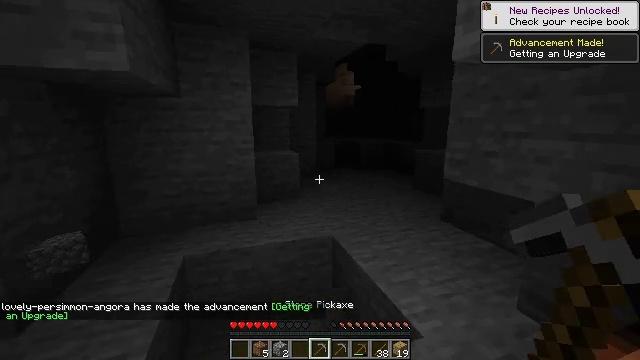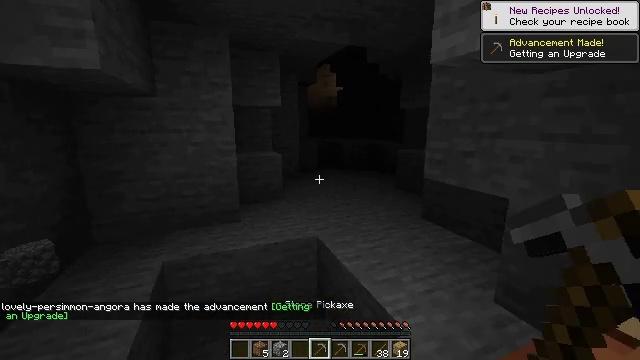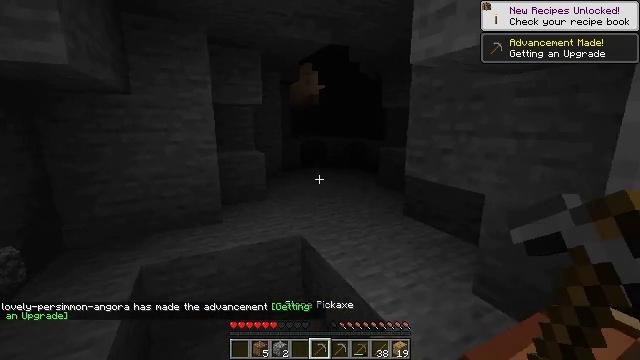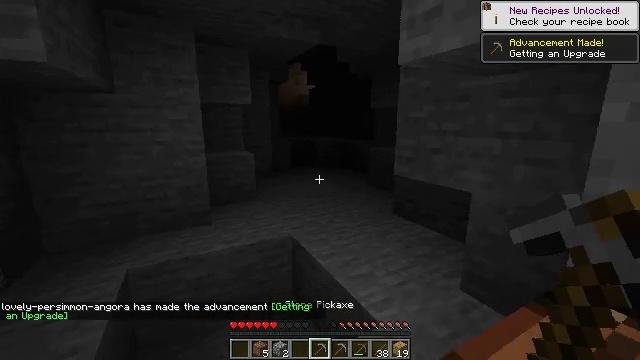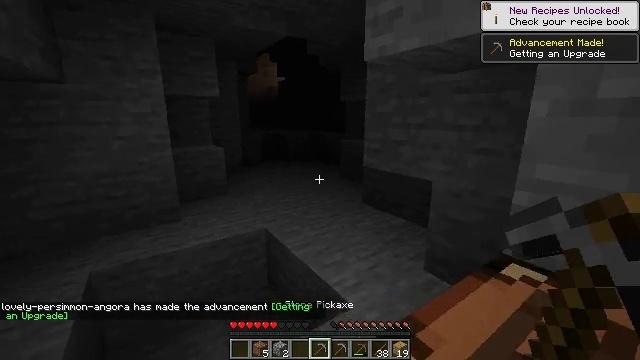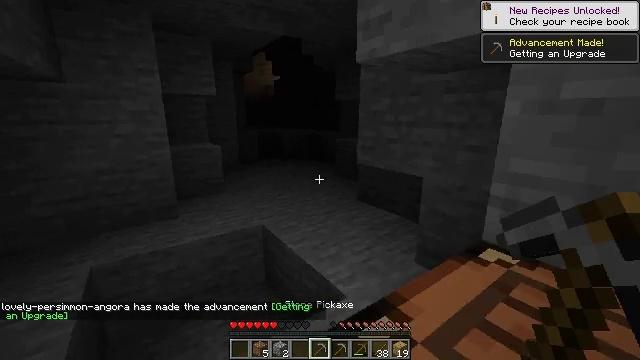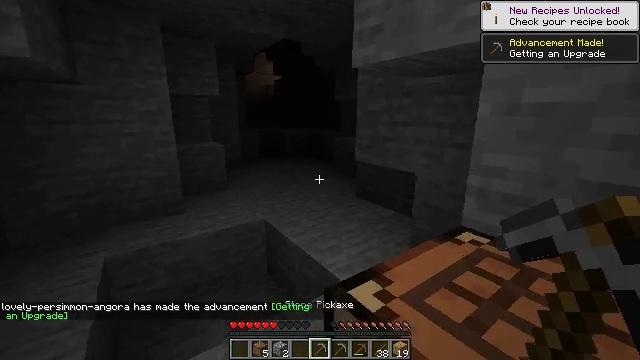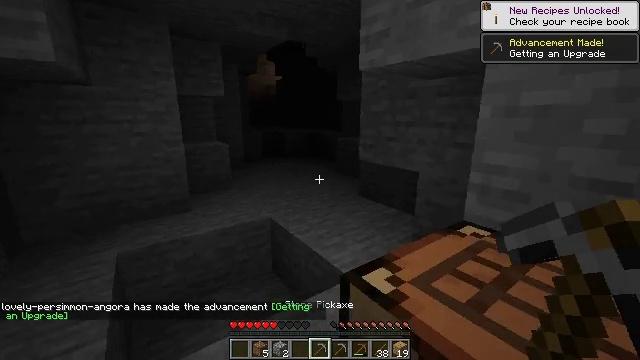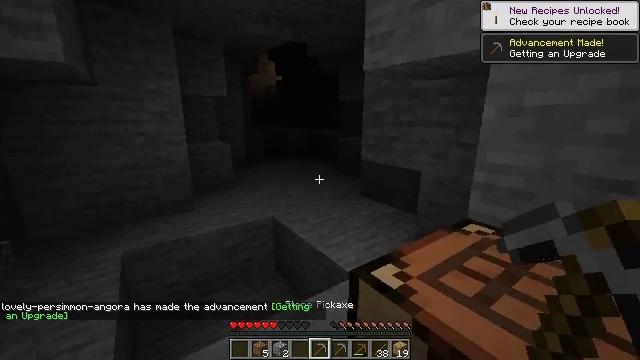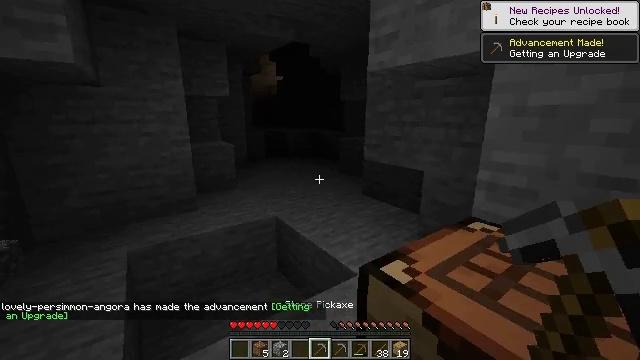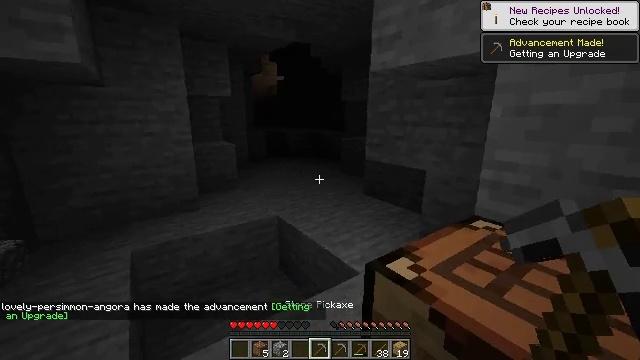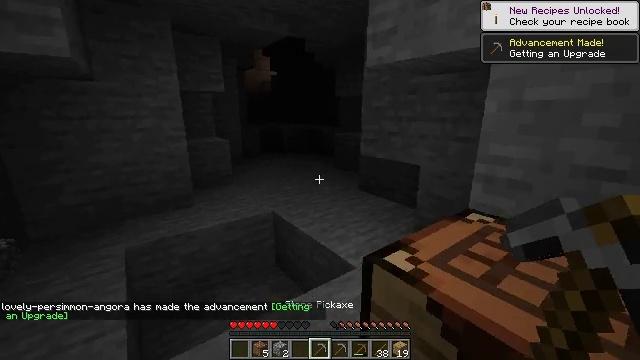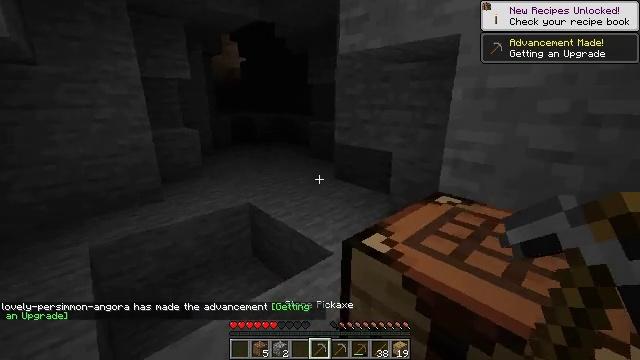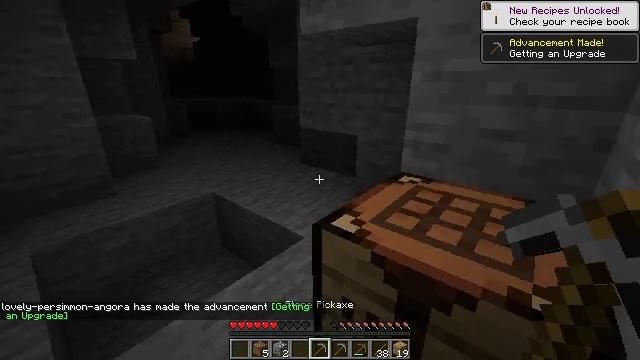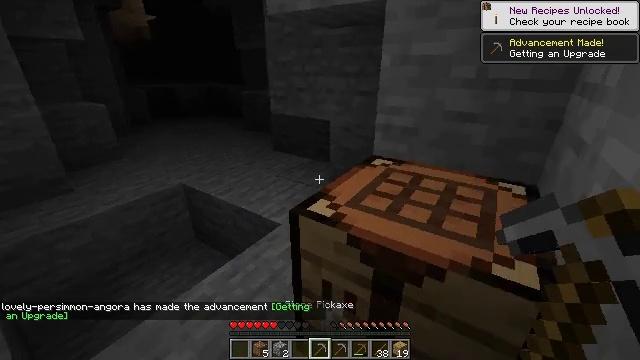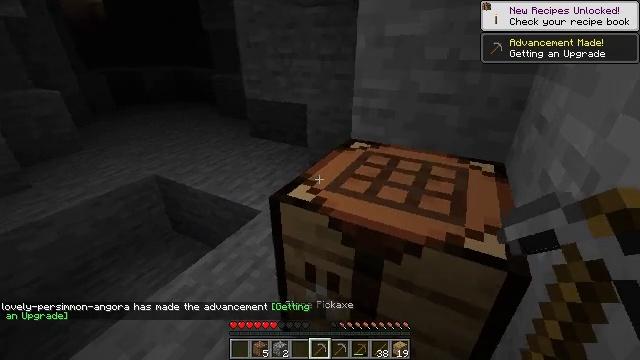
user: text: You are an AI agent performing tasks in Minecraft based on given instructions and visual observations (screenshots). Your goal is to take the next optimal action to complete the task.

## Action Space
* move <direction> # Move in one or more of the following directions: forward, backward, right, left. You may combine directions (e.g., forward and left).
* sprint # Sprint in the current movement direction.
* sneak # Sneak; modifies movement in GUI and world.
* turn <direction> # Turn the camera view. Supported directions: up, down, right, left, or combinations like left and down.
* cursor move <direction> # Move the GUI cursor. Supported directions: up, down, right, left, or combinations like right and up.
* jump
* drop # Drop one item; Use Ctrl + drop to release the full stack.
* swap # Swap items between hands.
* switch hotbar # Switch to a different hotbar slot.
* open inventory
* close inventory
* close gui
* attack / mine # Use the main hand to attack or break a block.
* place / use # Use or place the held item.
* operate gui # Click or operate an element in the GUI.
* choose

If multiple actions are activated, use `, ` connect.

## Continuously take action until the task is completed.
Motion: motion action
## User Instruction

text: Mine block crafting table.
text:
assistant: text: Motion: turn right
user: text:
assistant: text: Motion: turn right
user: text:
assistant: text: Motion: turn right
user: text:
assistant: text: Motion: move back, turn right and down
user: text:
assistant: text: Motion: move back
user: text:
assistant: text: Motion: move back
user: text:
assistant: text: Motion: move back
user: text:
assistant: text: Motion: no_op
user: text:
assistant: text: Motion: no_op
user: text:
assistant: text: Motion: no_op
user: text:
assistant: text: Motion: turn right
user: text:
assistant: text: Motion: turn right and down
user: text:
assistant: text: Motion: turn right and down
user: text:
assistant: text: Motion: turn right and down
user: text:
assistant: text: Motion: turn right and down
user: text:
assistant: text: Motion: turn right and down
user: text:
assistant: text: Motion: turn right
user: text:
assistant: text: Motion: no_op
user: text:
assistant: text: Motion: no_op
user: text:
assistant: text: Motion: no_op
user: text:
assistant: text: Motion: attack / mine
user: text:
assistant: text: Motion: attack / mine
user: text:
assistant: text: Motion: attack / mine
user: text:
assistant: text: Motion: attack / mine
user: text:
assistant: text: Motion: attack / mine
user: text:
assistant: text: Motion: attack / mine
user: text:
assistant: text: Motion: attack / mine
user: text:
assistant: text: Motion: attack / mine
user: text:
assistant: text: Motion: attack / mine
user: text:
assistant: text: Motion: attack / mine